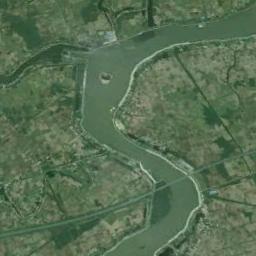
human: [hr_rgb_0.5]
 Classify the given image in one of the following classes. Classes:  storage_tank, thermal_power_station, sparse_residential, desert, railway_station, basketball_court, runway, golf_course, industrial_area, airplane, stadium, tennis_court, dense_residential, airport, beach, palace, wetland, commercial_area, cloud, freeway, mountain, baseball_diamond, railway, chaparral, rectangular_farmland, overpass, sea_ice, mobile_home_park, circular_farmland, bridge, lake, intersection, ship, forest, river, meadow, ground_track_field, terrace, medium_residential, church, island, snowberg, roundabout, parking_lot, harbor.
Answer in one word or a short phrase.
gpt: river